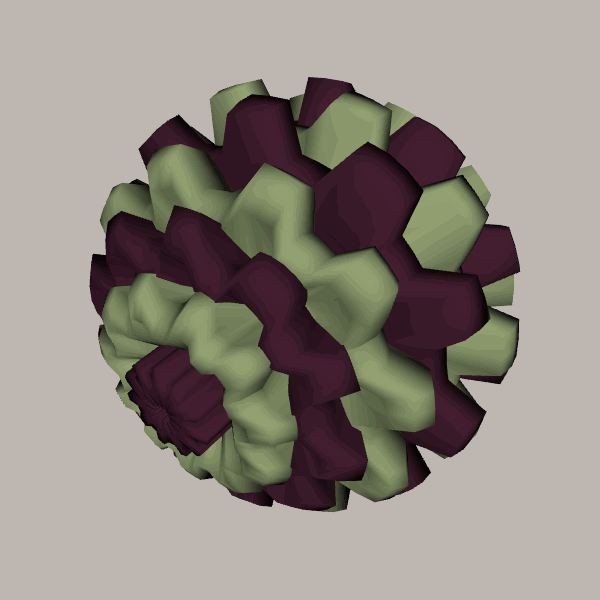
Background: light